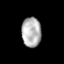
Tissue: prostate
Cell type: T cells
Senescence score: 0.2376
Nuclear area (px): 563
Mean DAPI intensity: 180.14